Question: I would like to write a python code where he clicks on the href link.
Screenshot of HTML:

This is what I am currently having in Python, but it does not work.
'''
tables = browser.find_elements_by_xpath('//*[@id="notice"]')
for table in tables:
row = table.find_element_by_xpath('//tr[@class="Zebra"]//td//a[@href="https://enot.publicprocurement.be/enot-war/preViewNotice.do?noticeId=438868&saveSearchParams=true&pageSize=%31%32%35&d-446978-p=%31&"]').click()
'''
This is the error message for row:
'''
NoSuchElementException: Message: no such element: Unable to locate element: {"method":"xpath","selector":"//tr[@class="Zebra"]//td//a[@href="https://enot.publicprocurement.be/enot-war/preViewNotice.do?noticeId=438868&saveSearchParams=true&pageSize=%31%32%35&d-446978-p=%31&"]"}
'''
Could you please tell me what I am doing wrong?
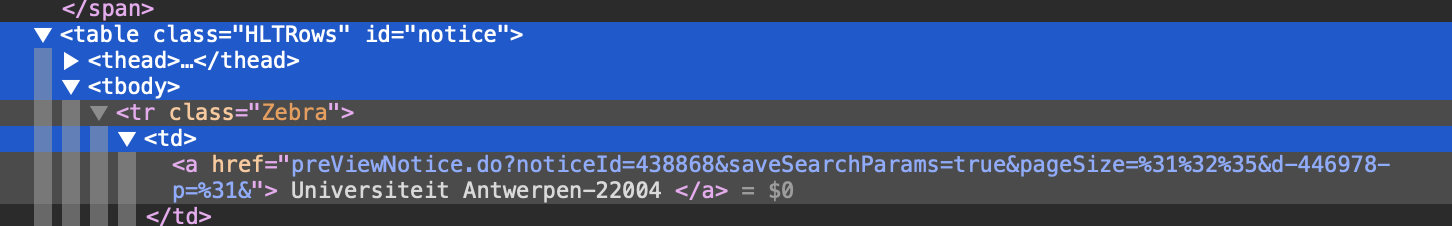
Answer: The desired element is a '<a>' element with the as
To click on the desired element you can use either of the following <URL>:
- Using the attribute:'''
table.find_element_by_xpath('.//tr[@class="Zebra"]//td//a[starts-with(@href, "https://enot.publicprocurement.be/enot-war/preViewNotice.do?noticeId")]').click()
'''
- Using the :'''
table.find_element_by_xpath('.//tr[@class="Zebra"]//td//a[contains(., "Universiteit Antwerpen-22004")]').click()
'''